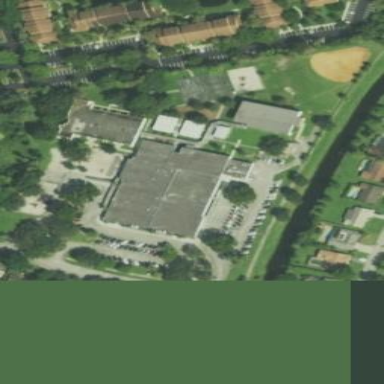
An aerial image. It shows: School building.